Field crop: maize
Growth stage: 1
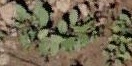
Species: convolvulus